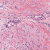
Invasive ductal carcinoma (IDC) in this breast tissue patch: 1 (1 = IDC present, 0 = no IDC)